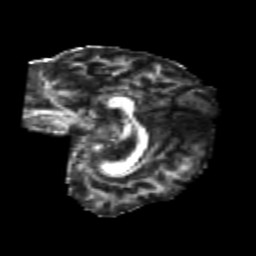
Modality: FA
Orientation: sagittal
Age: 22
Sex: female
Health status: healthy
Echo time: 0.074 s